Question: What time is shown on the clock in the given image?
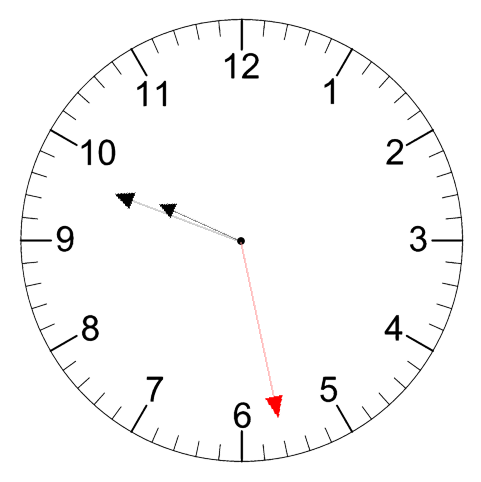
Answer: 09:48:28